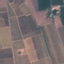
Label: PermanentCrop